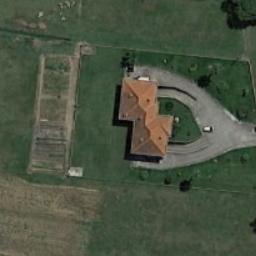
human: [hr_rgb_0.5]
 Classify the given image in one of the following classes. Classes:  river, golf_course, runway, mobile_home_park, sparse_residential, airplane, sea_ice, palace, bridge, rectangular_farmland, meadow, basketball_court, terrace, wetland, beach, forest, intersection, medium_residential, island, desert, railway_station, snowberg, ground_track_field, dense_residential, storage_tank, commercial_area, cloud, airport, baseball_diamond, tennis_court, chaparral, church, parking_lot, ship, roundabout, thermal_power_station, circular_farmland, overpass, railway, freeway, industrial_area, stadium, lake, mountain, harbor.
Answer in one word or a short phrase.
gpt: sparse_residential